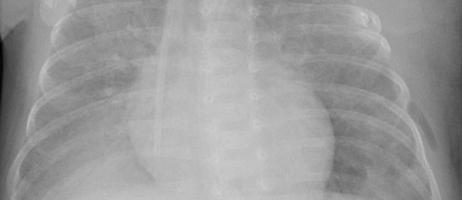
Diagnosis: PNEUMONIA